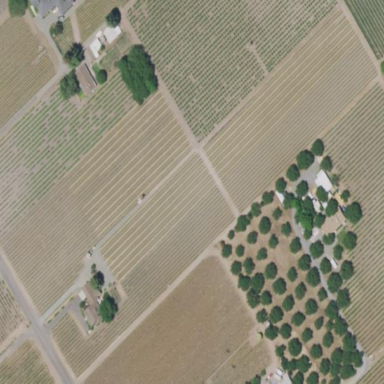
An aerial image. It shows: Vineyard with grape crops.